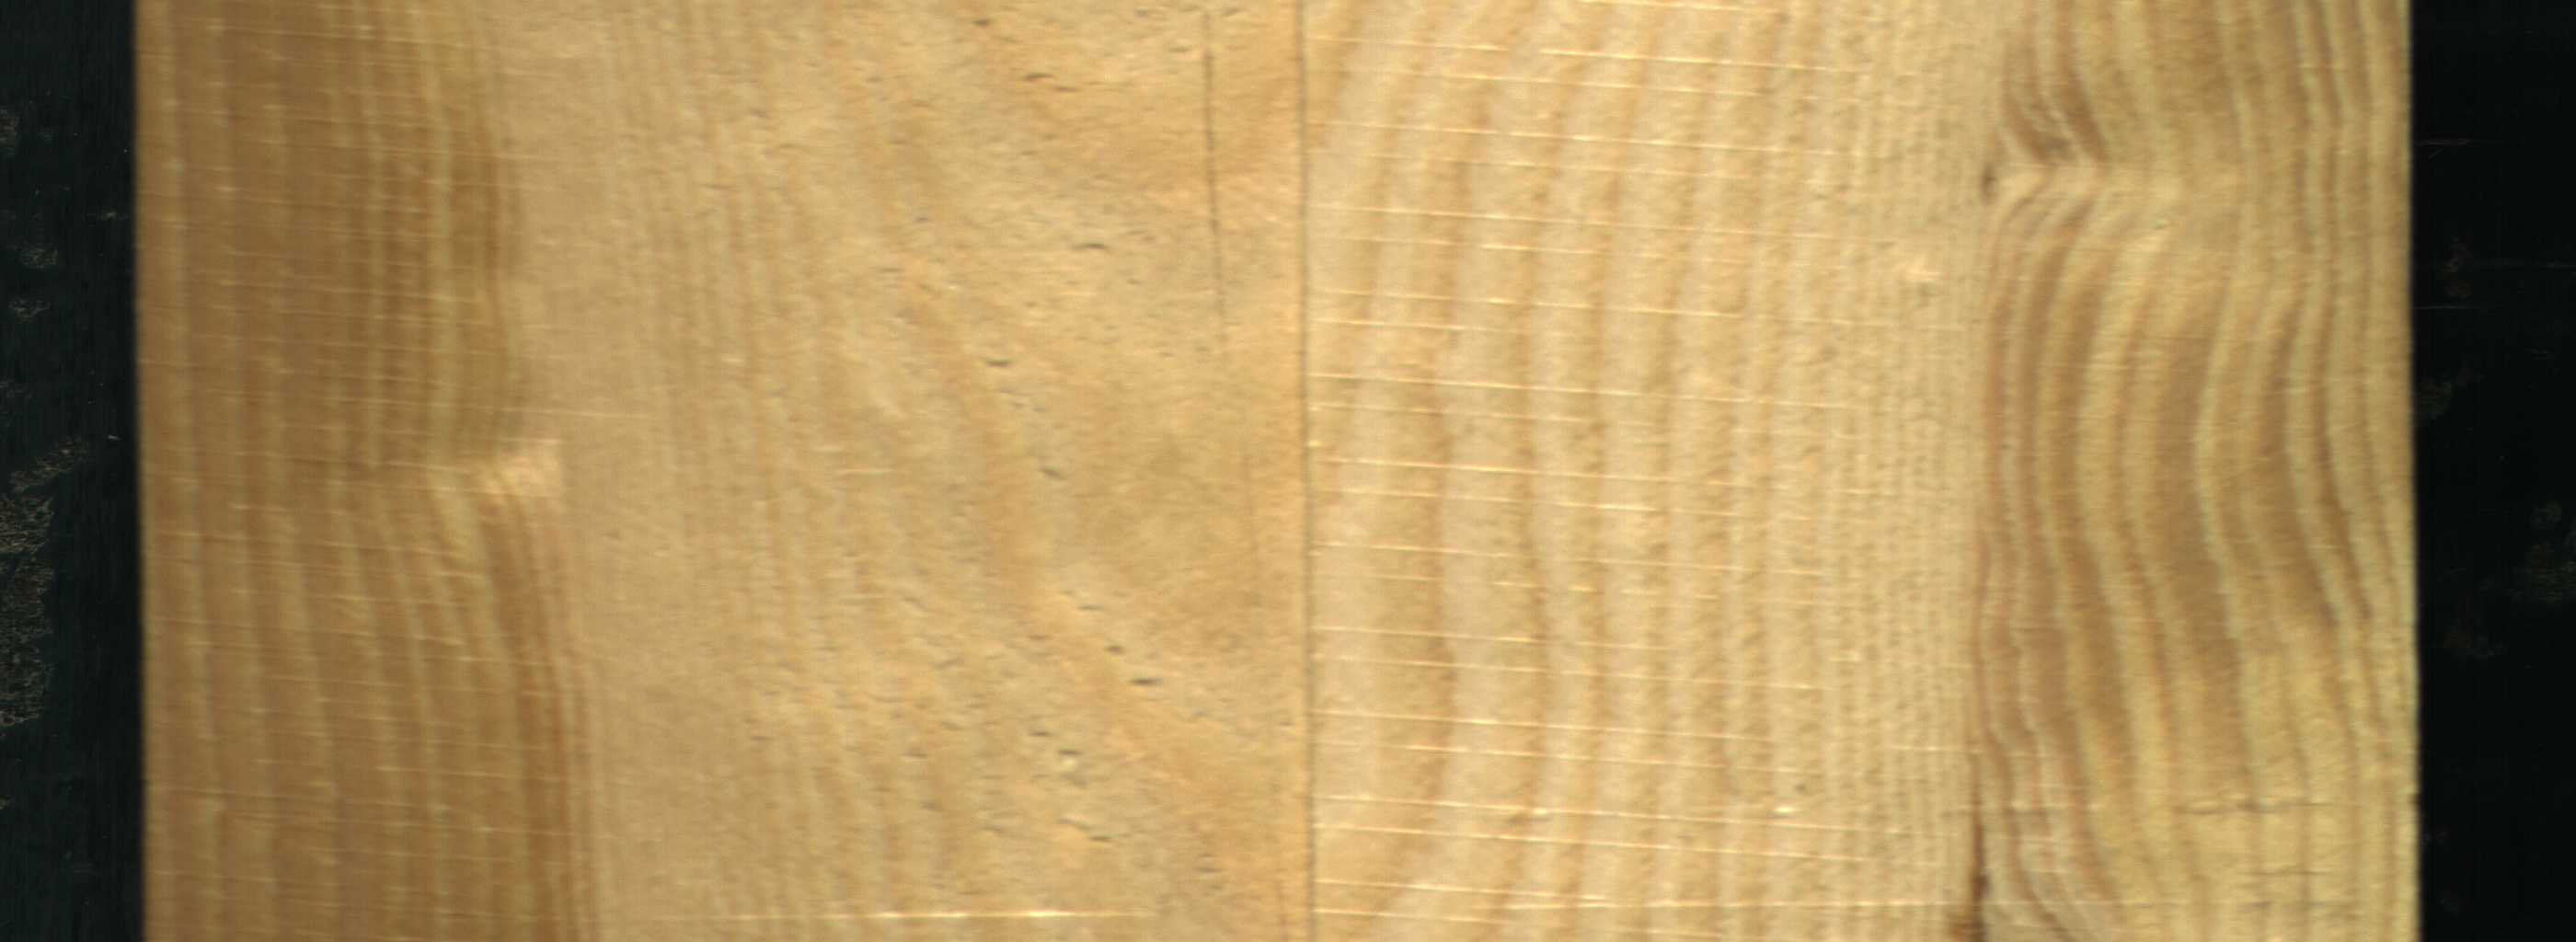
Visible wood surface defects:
resin